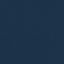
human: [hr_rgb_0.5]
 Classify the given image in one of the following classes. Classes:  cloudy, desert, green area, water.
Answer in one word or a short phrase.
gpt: water